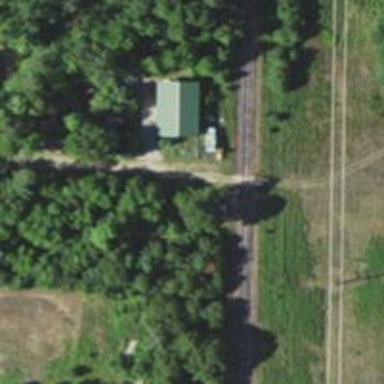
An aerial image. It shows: Level crossing along the railway.